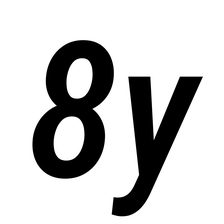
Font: Roboto-Italic_Condensed_Medium_Italic